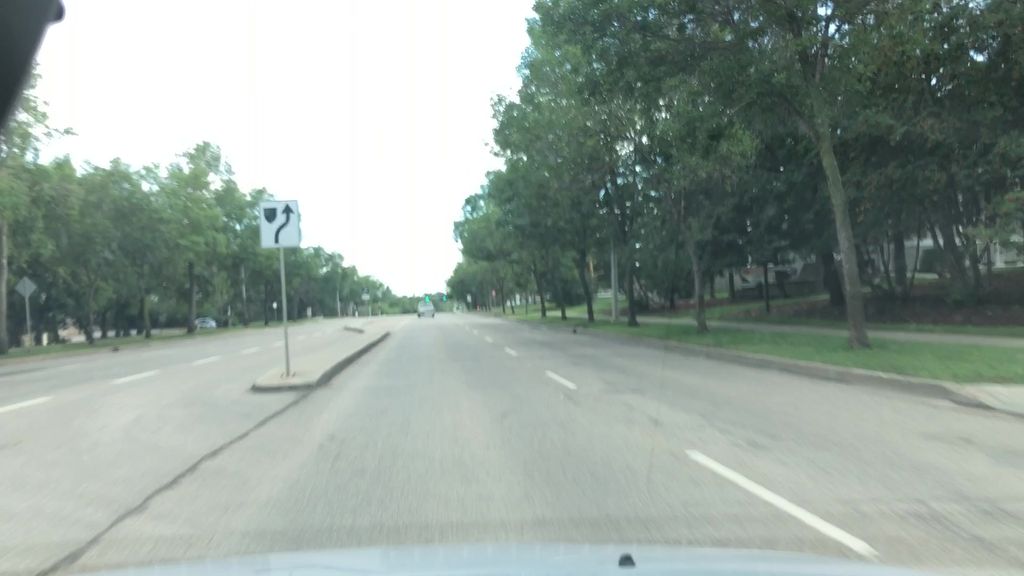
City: edmonton